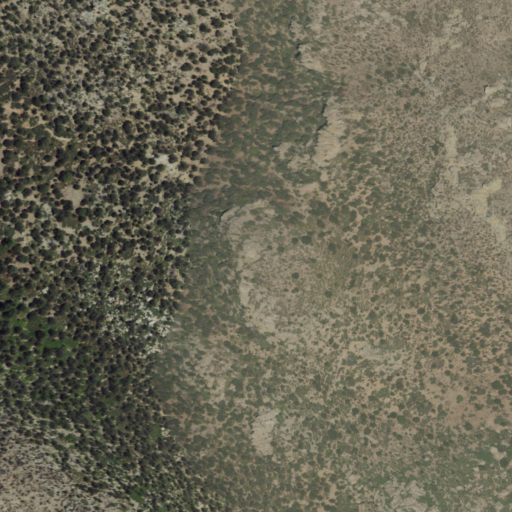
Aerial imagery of ridge(s) in New Mexico named Chupadero Mountain containing evergreen forest and shrub